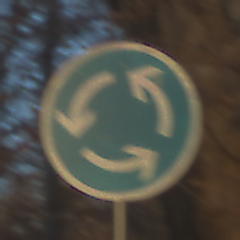
Verkehrszeichen: Kreisverkehr
Umgebung: Outdoor, Nature
Tageszeit: SunriseSunset
Wetter: Clear
Licht: Natural
Jahreszeit: Autumn
Kontrast: HighContrast